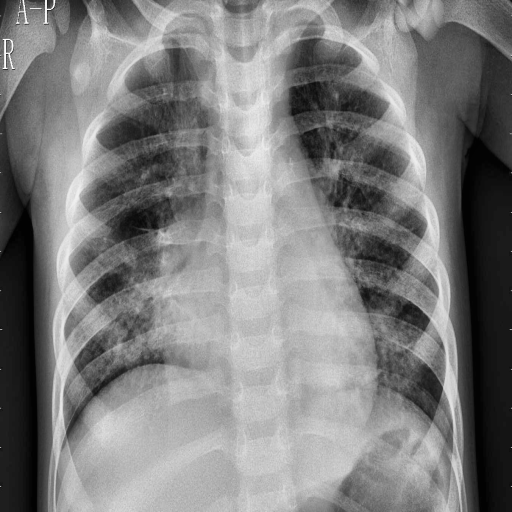
Finding: PNEUMONIA